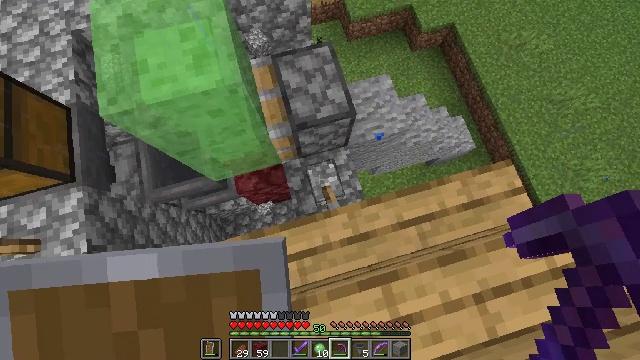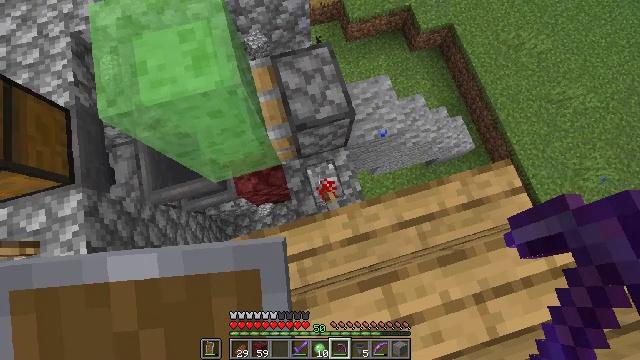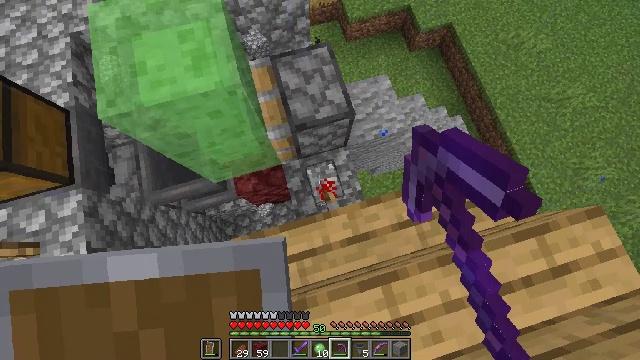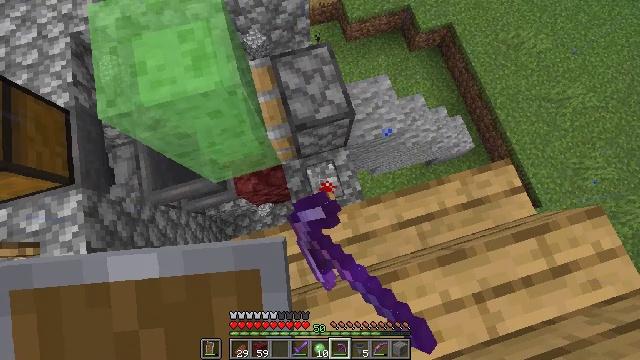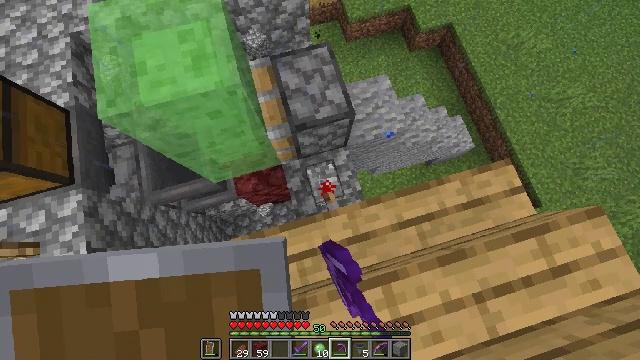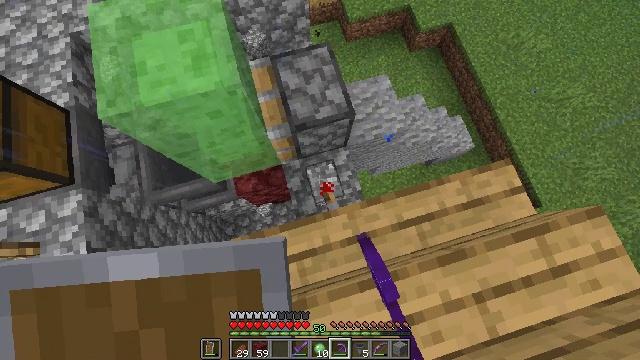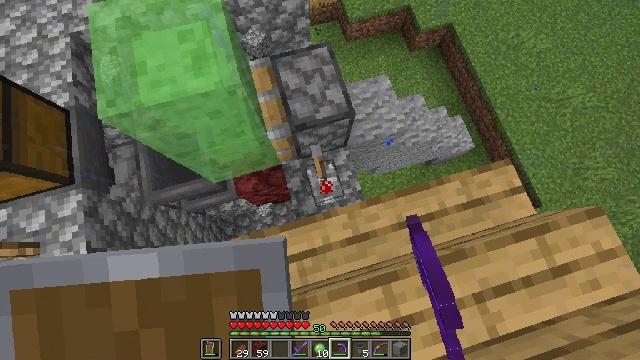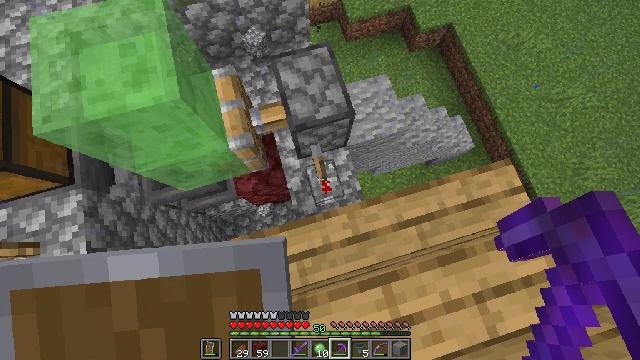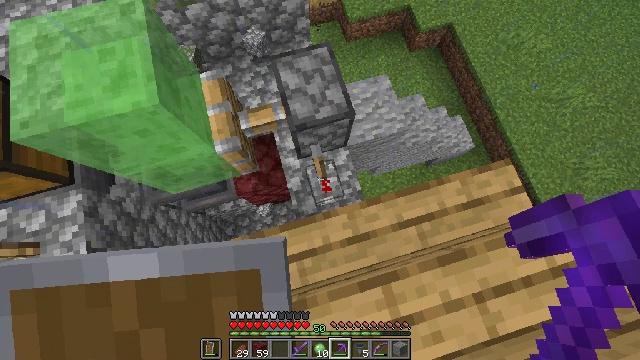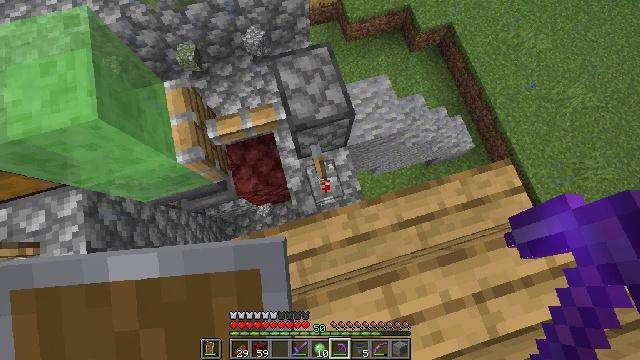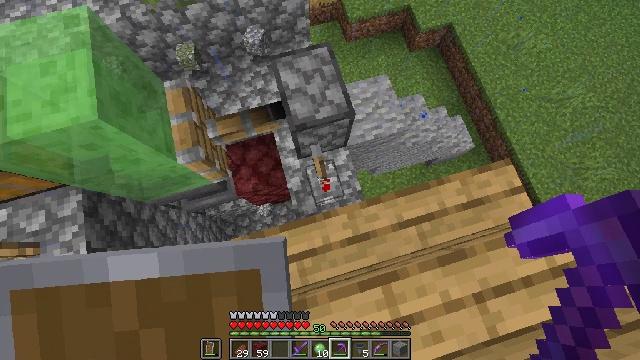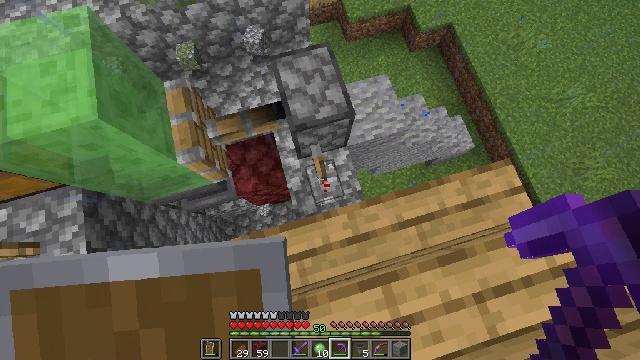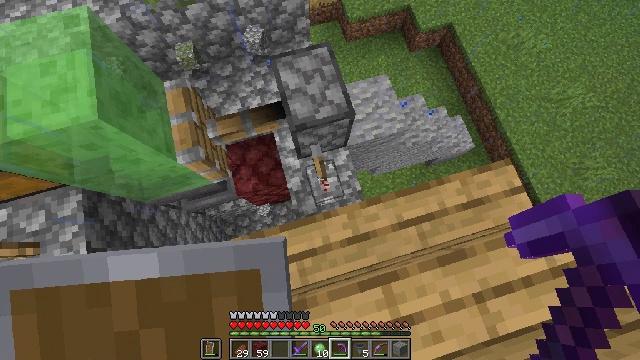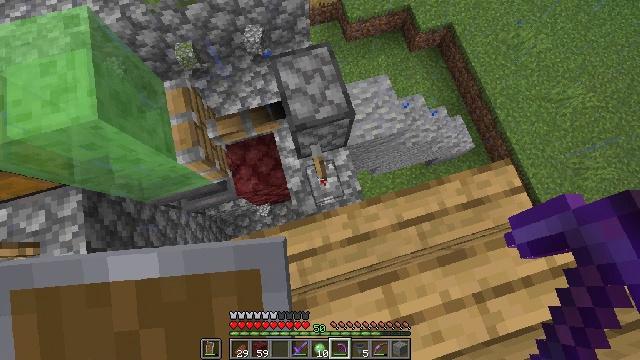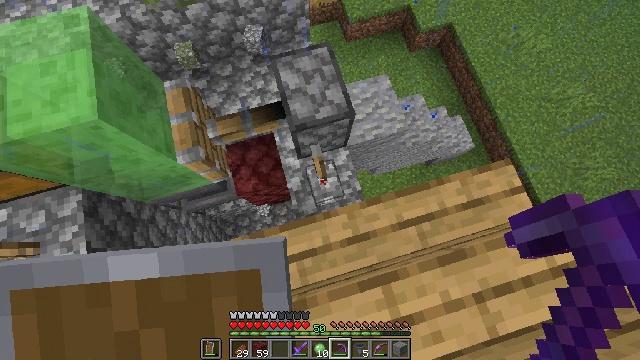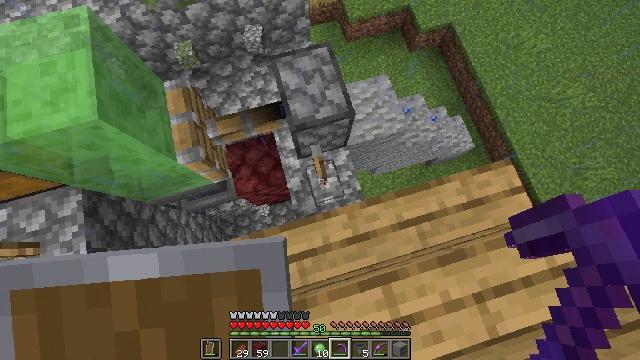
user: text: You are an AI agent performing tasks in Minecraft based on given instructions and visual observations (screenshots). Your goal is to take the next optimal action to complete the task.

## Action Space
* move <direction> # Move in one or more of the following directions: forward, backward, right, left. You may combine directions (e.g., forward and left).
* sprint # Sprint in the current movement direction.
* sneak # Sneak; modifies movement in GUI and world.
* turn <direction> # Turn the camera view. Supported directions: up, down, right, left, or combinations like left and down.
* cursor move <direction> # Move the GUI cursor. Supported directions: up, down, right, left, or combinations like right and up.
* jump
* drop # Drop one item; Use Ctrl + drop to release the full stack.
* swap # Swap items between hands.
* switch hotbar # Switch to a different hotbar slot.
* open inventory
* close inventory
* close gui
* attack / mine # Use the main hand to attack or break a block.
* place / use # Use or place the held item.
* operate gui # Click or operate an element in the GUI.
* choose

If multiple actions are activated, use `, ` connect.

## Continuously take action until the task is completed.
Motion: motion action
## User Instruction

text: Break the existing lever.
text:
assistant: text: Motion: use / place
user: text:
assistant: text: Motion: use / place
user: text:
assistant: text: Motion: use / place
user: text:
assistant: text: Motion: no_op
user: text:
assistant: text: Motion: no_op
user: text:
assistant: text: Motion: no_op
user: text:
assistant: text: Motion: no_op
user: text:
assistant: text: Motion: no_op
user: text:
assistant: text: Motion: no_op
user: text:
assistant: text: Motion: no_op
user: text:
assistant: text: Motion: no_op
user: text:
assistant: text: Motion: no_op
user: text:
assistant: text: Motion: no_op
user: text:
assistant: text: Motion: no_op
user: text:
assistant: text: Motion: no_op
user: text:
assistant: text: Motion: no_op
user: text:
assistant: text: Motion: no_op
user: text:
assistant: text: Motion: no_op
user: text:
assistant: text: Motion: use / place
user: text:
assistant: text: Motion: use / place
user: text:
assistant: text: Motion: use / place
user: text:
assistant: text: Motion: no_op
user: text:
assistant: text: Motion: no_op
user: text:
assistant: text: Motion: no_op
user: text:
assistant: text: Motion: no_op
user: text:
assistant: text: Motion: no_op
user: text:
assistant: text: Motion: no_op
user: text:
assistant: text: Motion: no_op
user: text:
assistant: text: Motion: no_op
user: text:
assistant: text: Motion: no_op